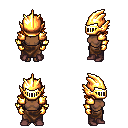
a pixel art fantasy rpg character, female body template, human, dark skin, gold arm armor, robe skirt, dark blonde swoop hairstyle, gold helm, gold gloves, maroon shoes, four views (front, back, left, right), 2x2 character sprite sheet, small pixel art, hard edges, no anti-aliasing